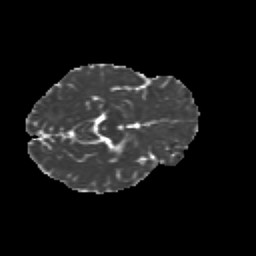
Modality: MD
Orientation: axial
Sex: male
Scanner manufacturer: siemens
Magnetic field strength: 3 T
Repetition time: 5 s
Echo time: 0.071 s